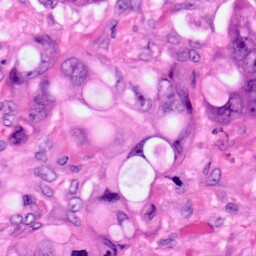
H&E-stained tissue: Pancreatic